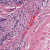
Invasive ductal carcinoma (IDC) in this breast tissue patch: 0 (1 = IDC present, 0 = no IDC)